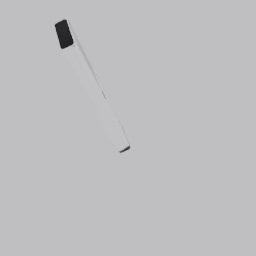
Label: electronics